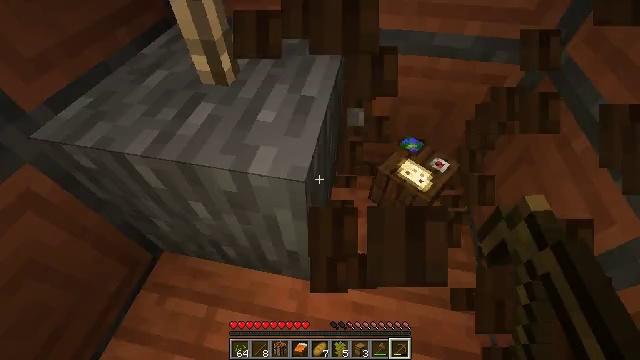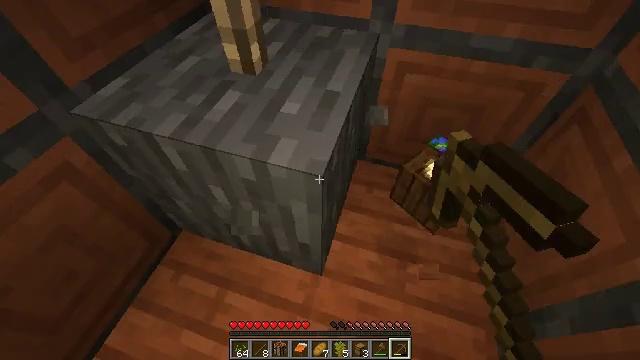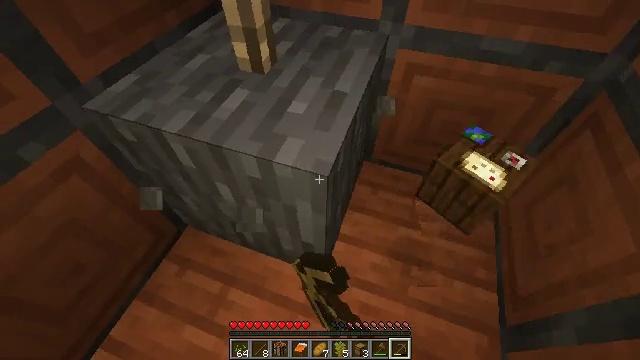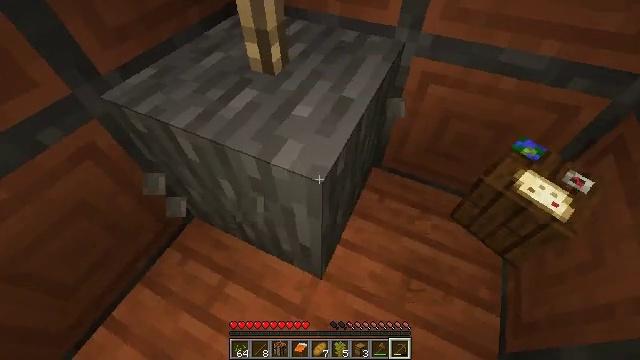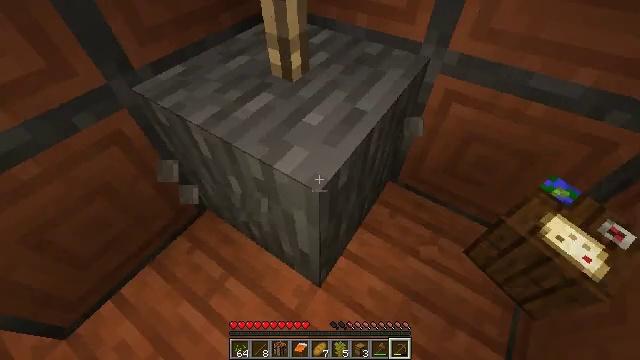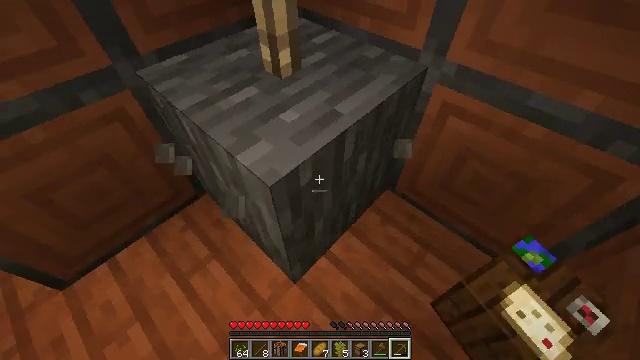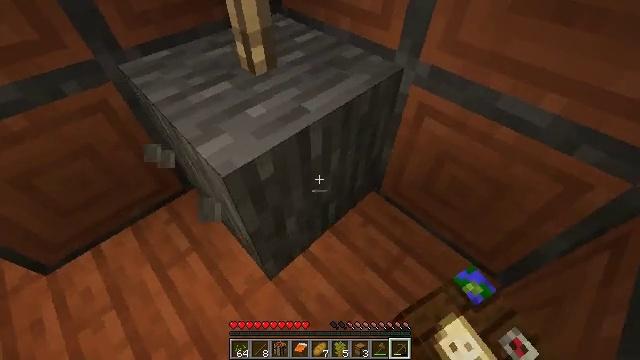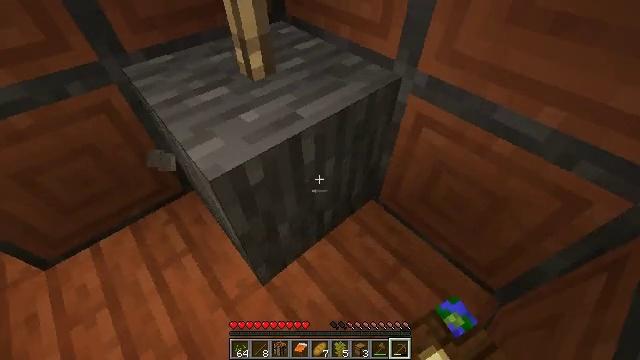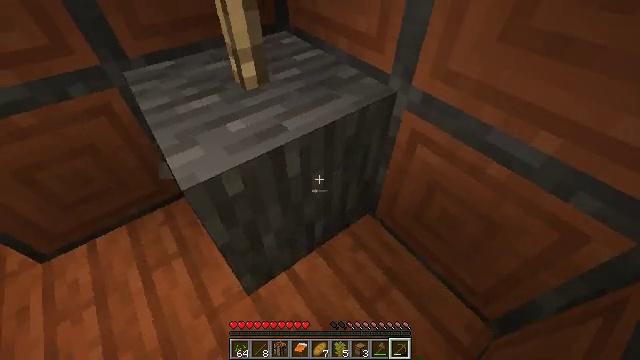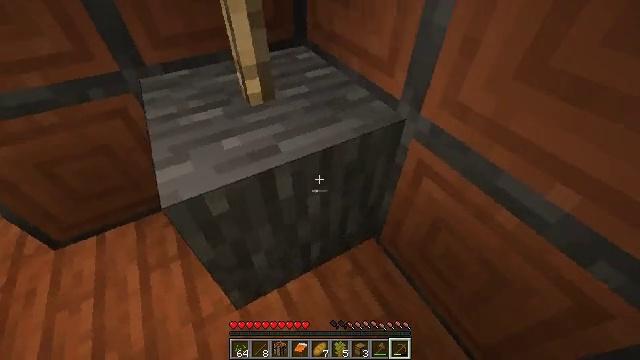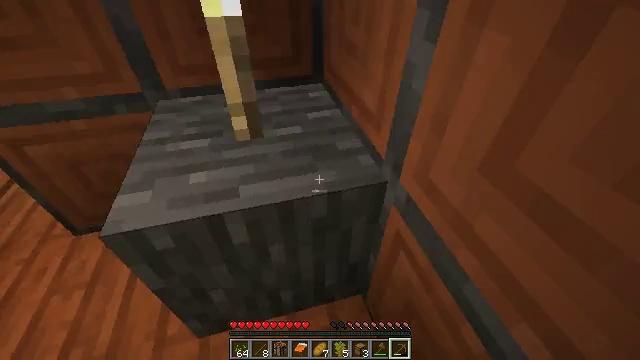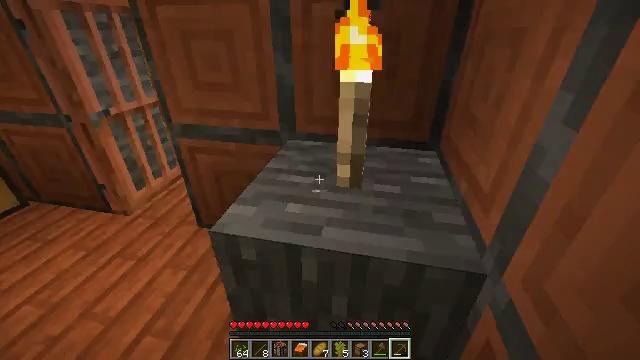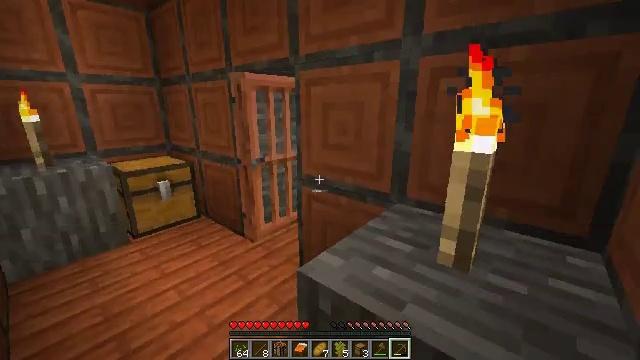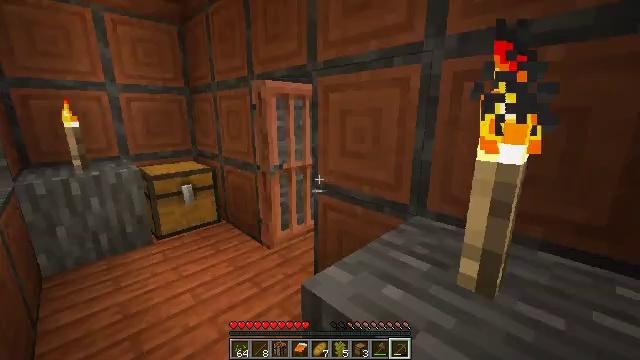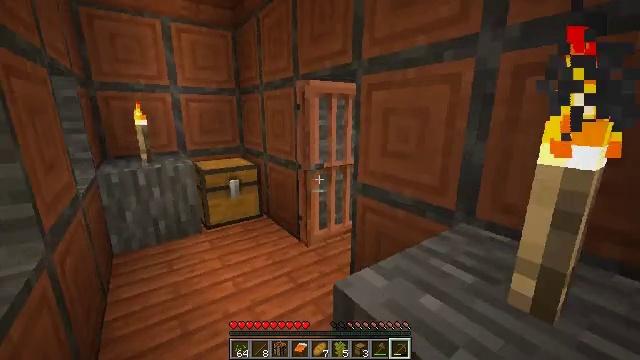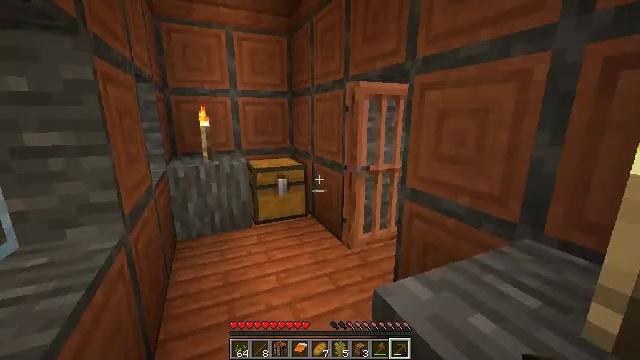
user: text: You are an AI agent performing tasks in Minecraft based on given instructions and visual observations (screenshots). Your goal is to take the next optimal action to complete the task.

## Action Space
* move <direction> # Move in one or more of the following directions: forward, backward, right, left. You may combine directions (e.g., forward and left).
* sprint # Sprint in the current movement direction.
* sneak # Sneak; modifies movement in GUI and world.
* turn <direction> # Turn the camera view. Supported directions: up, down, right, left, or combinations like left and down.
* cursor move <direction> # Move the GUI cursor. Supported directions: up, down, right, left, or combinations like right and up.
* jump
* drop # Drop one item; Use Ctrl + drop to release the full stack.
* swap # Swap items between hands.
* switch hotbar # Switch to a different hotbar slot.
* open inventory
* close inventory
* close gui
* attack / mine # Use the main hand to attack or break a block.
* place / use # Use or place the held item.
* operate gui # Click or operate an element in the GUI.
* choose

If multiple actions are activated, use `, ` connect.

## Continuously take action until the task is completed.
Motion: motion action
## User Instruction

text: Gather the torch from its position.
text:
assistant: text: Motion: turn left and down, attack / mine
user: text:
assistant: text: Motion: turn left, attack / mine
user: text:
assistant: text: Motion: move right, turn left, attack / mine
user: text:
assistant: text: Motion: move right, turn left and up
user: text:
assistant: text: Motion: move right, turn left
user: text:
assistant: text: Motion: move right, turn left
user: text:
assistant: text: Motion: move right, turn left and up
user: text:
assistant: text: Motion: move right, turn left and up
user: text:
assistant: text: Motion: move right, turn left and up
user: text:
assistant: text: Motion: move right, turn left and up
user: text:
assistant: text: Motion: move right, turn left and up
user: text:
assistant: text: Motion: move right, turn left and up
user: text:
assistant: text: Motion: turn left and up
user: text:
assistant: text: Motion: turn left
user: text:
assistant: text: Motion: turn left
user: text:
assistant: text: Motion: turn left
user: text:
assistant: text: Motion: no_op
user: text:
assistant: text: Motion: turn right
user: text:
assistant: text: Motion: turn right and up
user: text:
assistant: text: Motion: turn right and down
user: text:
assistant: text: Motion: turn right
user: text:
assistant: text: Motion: no_op
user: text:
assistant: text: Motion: no_op
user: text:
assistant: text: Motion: no_op
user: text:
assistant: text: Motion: turn right
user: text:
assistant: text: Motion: turn right and down
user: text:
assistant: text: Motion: turn right and down
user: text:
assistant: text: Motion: turn right and down
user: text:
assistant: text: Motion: attack / mine
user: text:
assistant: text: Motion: attack / mine